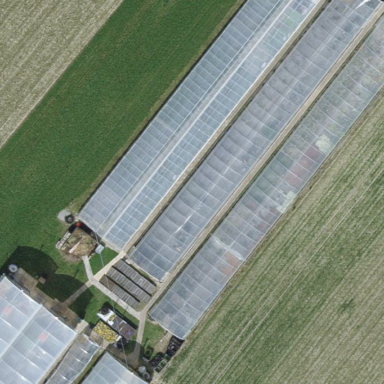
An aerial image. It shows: Greenhouse.